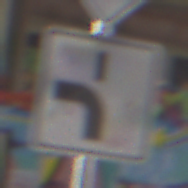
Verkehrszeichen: VerlaufVorfahrtsstrasse5
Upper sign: Vorfahrtsstrasse
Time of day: Midday
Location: Roofed (Special)
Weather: Overcast
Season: NotSpecified
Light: Natural